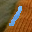
Label: 1